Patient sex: F
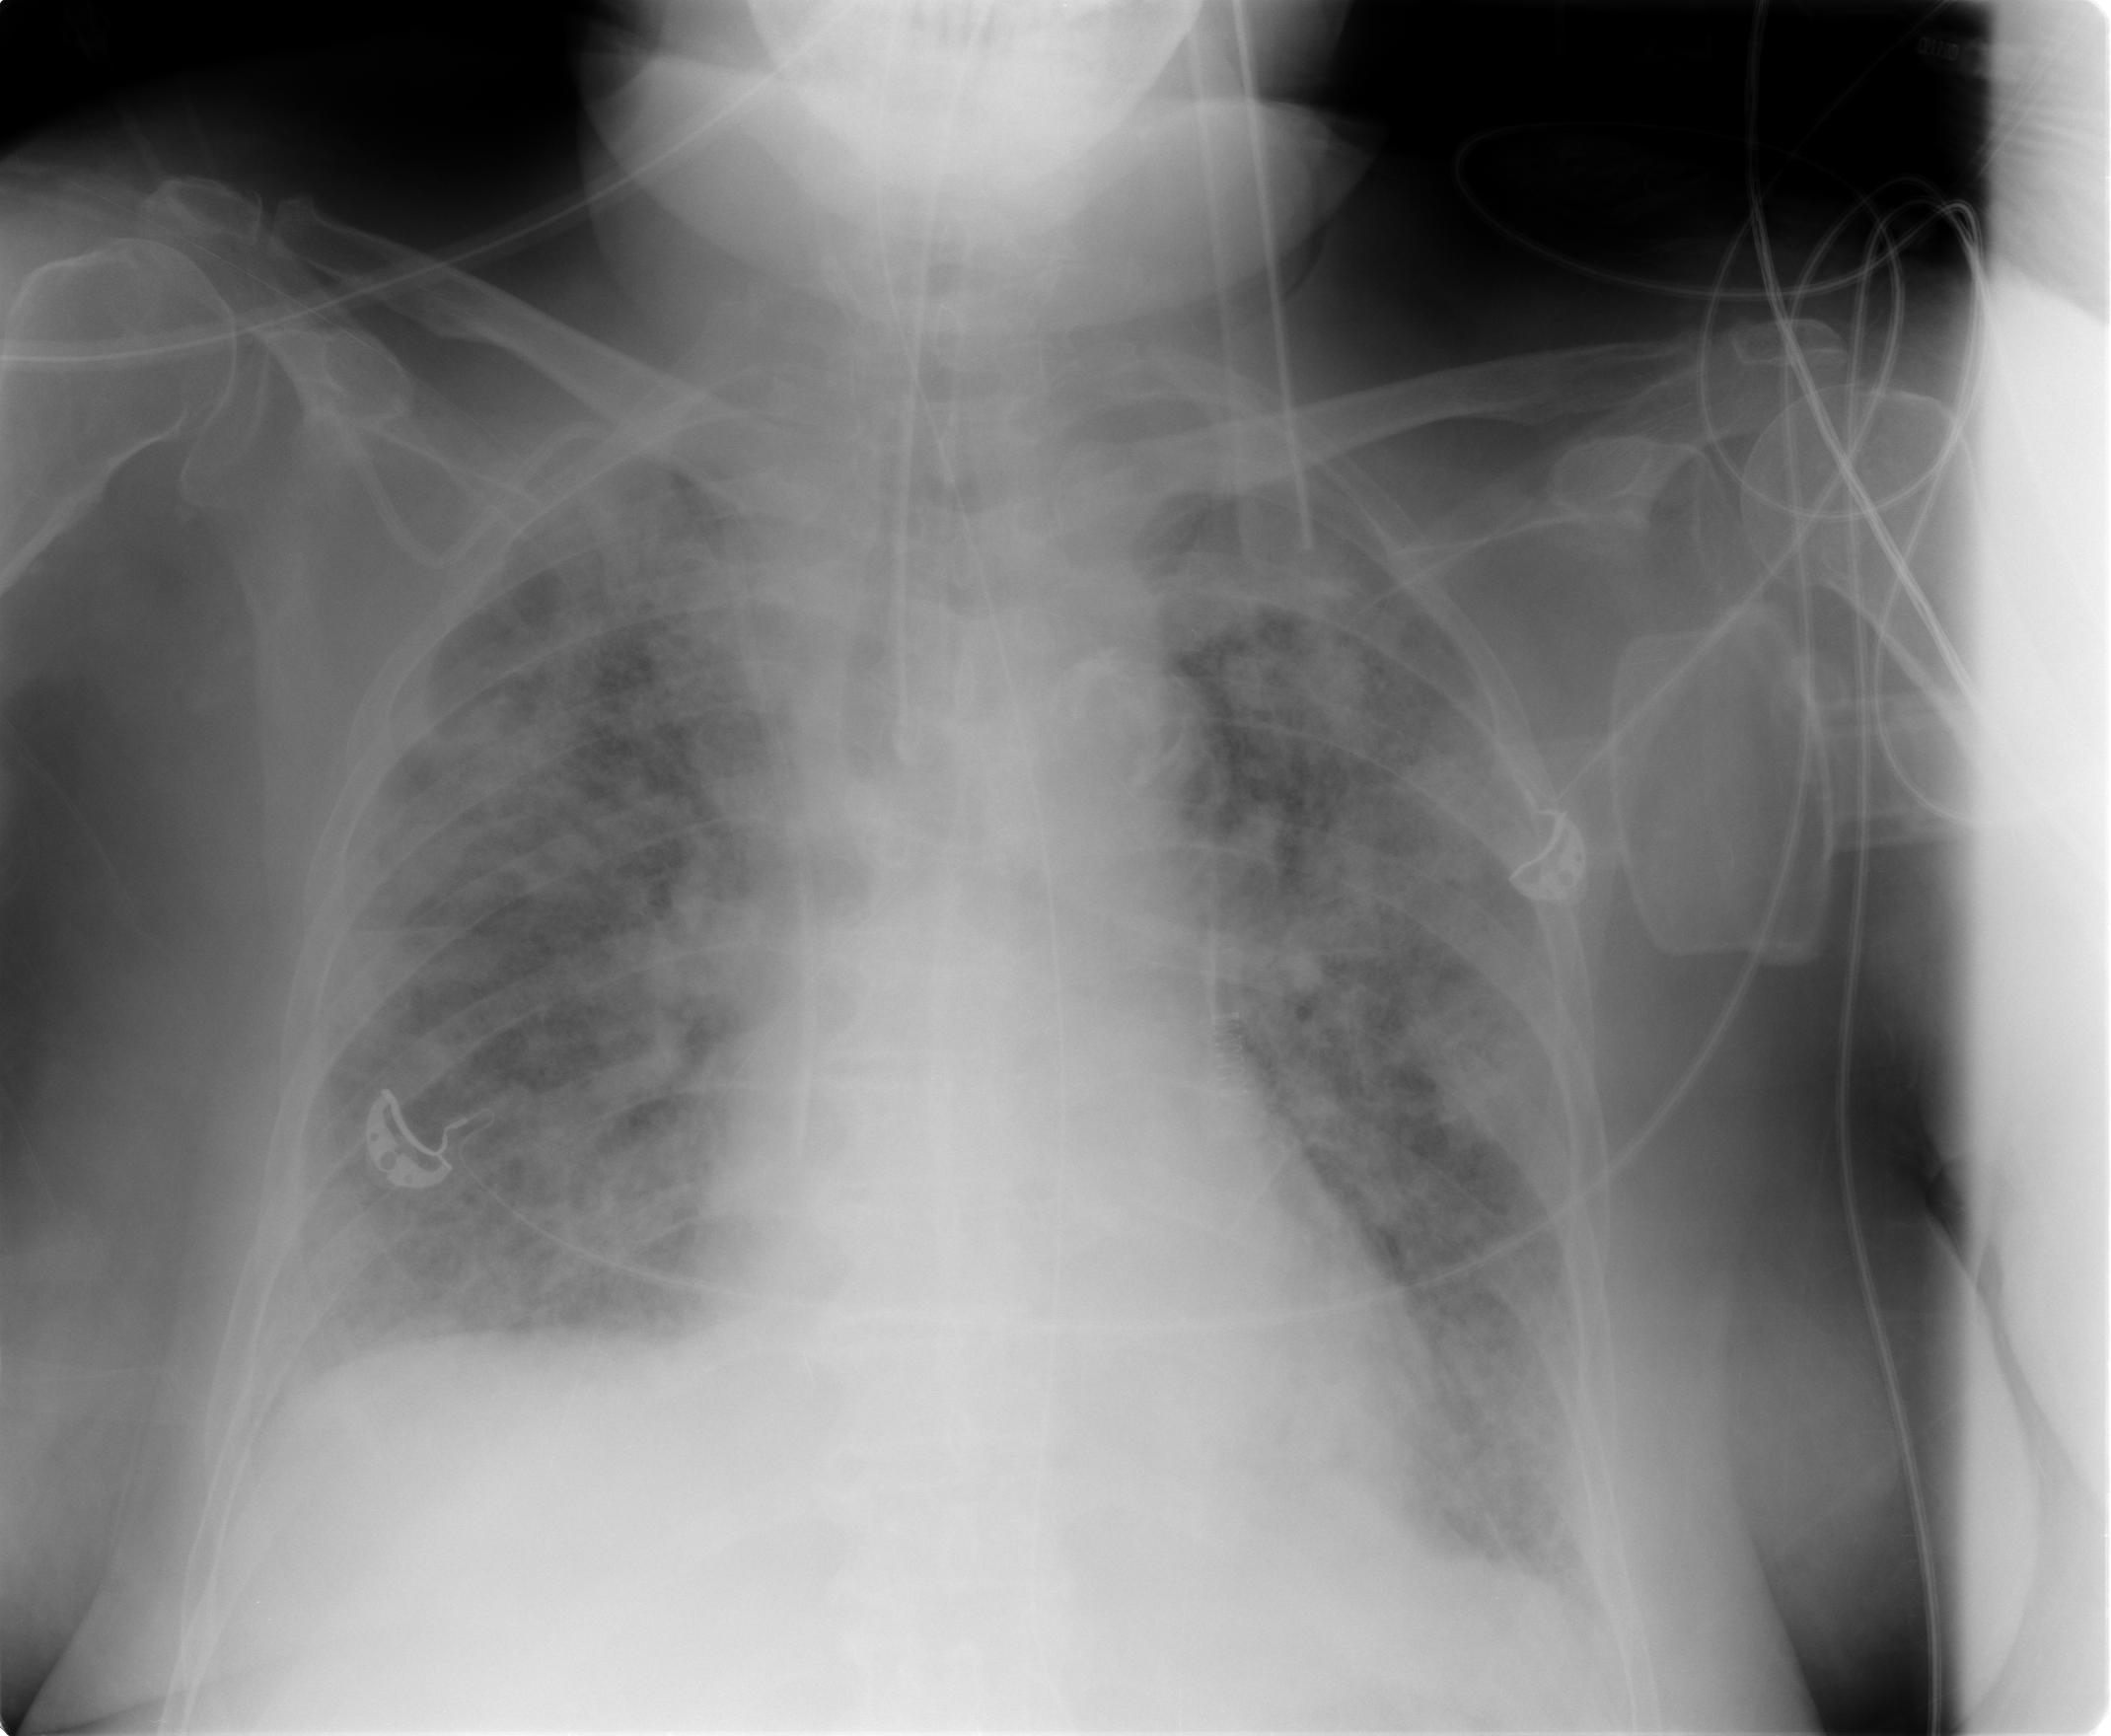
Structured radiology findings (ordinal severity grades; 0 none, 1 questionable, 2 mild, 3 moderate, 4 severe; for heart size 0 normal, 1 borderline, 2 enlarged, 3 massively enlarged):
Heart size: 0
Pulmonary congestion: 3
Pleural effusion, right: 0
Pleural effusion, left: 0
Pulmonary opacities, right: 1
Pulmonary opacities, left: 1
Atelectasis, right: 3
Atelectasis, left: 3